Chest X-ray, PA view. Patient: 57 years old, sex M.
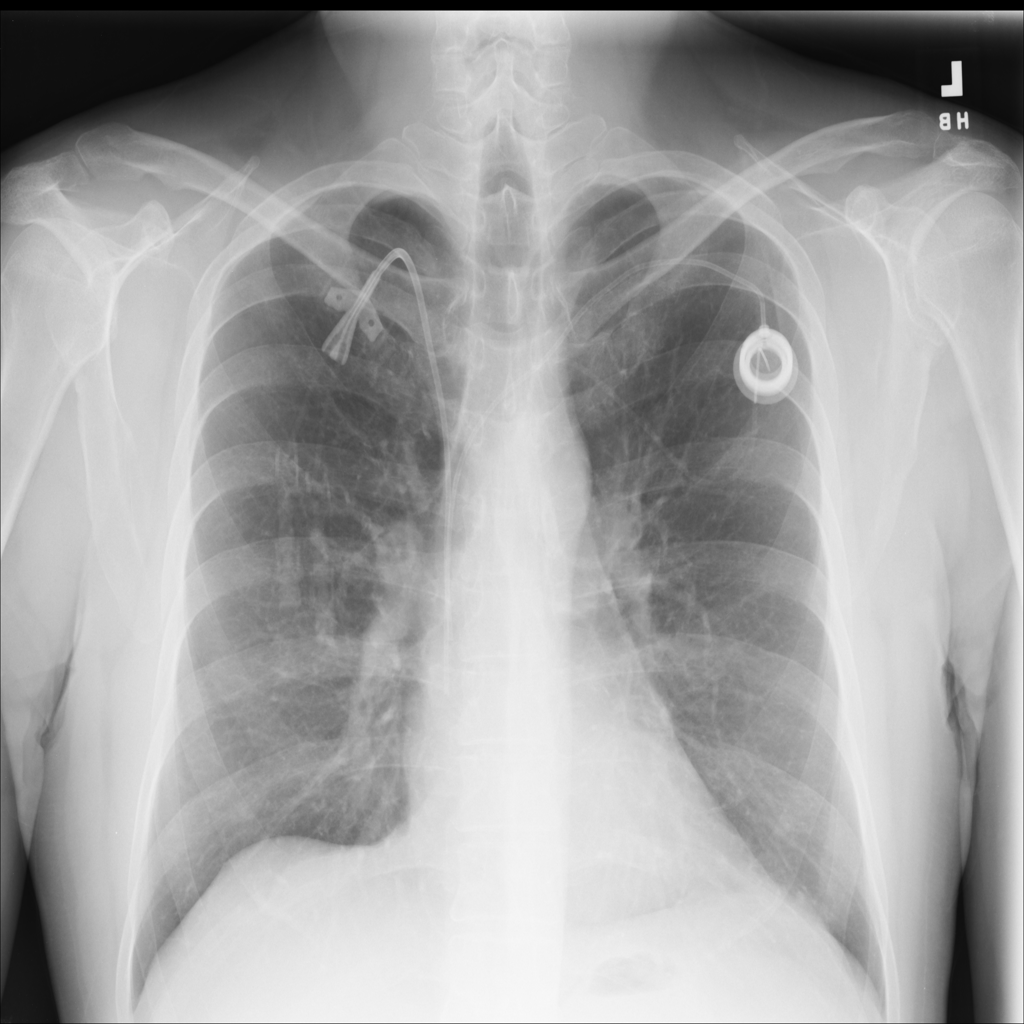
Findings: No Finding